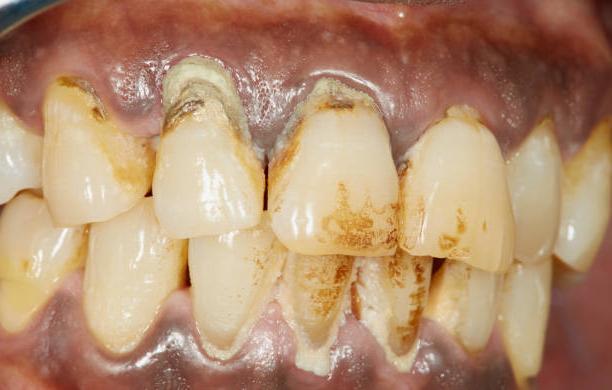
Condition: Calculus